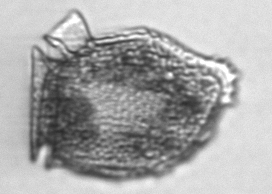
Label: Dinophysis_norvegica